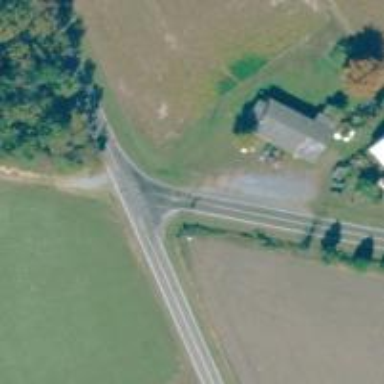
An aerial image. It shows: Road with stop sign.